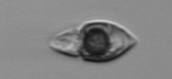
Label: Amphidinium